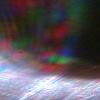
Label: sunburn